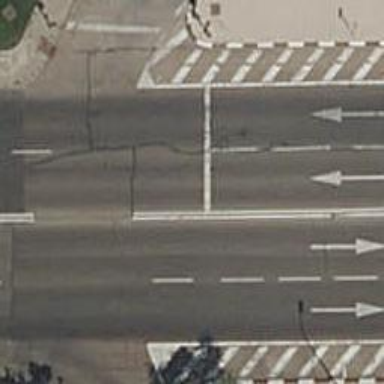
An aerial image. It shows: Road with traffic signals.